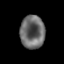
Tissue: prostate
Cell type: Fibroblasts
Senescence score: 0.3601
Nuclear area (px): 799
Mean DAPI intensity: 105.163